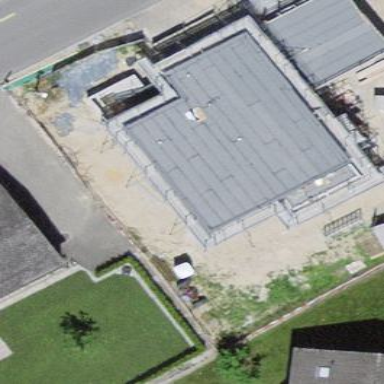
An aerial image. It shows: Detached building with gabled roof.